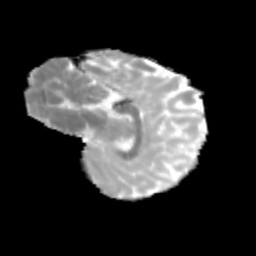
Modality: MD
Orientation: sagittal
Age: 10
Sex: female
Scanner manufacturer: siemens
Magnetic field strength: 3 T
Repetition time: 3.8 s
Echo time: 0.07 s